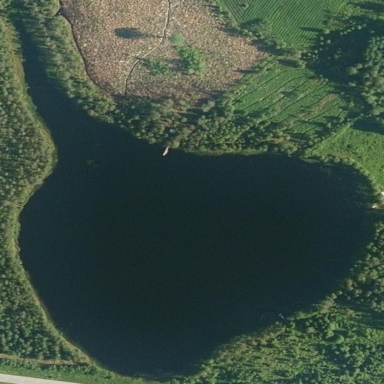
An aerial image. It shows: Lake with natural water.